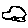
Label: car